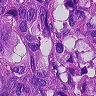
Metastatic tissue present: yes